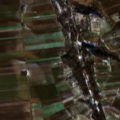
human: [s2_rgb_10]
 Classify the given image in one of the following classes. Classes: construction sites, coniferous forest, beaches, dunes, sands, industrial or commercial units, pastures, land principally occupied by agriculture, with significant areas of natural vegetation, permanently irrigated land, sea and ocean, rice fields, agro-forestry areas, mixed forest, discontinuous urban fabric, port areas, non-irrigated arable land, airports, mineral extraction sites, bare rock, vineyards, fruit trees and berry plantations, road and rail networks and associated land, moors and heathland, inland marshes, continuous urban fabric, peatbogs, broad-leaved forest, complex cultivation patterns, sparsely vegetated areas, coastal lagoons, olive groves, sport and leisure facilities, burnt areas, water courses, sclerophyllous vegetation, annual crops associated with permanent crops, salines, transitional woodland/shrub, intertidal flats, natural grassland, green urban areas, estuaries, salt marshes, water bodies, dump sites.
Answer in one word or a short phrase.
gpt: non-irrigated arable land, complex cultivation patterns, land principally occupied by agriculture, with significant areas of natural vegetation